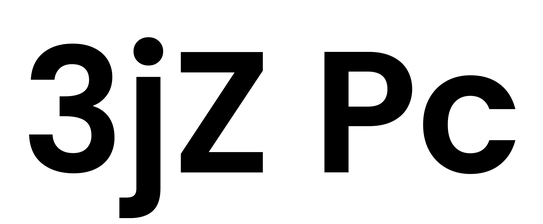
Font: Poppins-SemiBold